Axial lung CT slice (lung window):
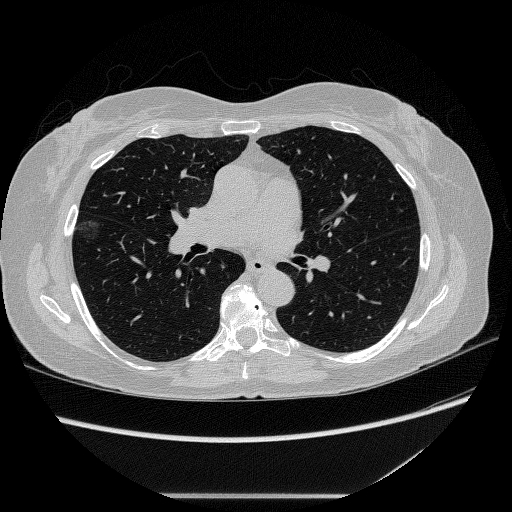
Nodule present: yes
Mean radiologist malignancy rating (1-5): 3.75